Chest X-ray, PA view. Patient: 55 years old, sex F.
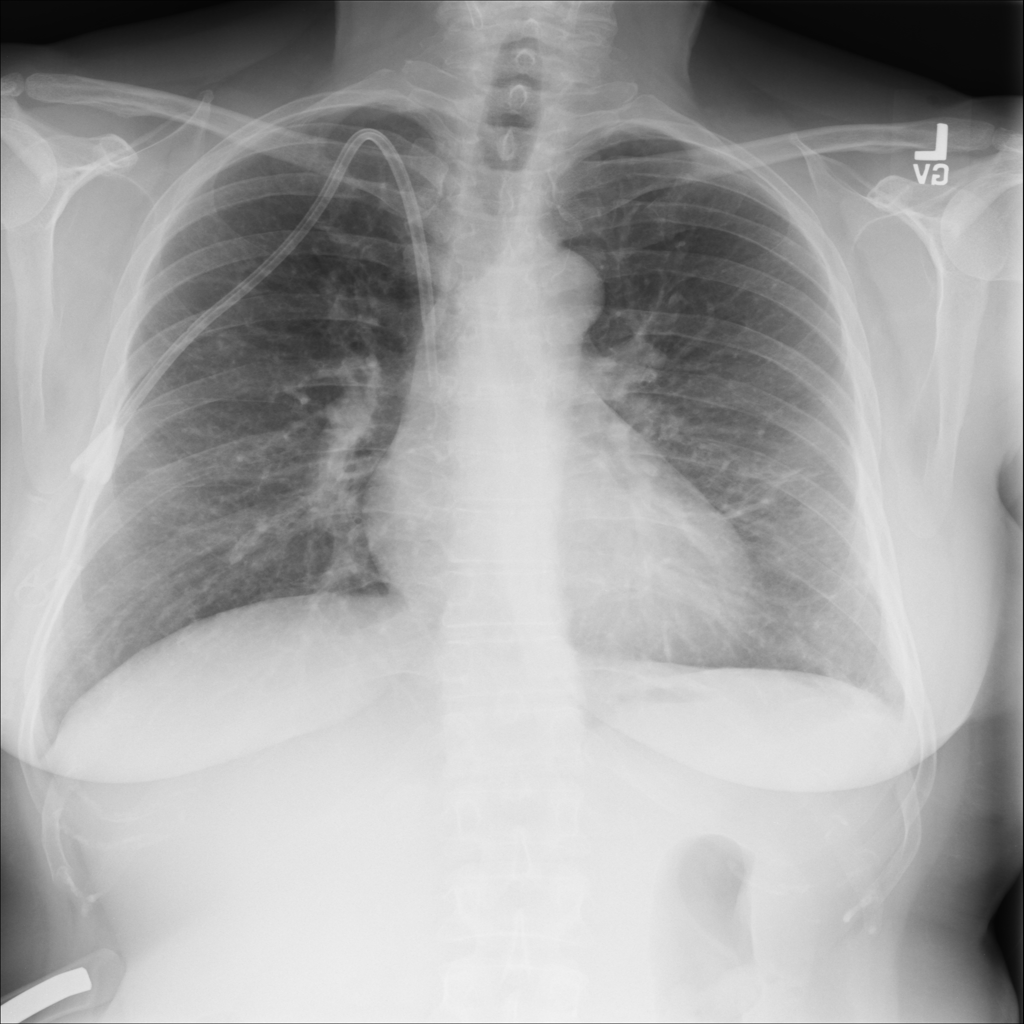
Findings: No Finding